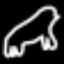
Label: frog